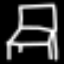
Label: chair